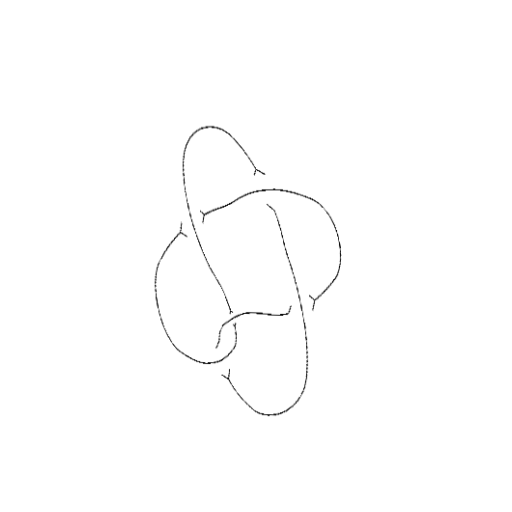
Crossing number: 5